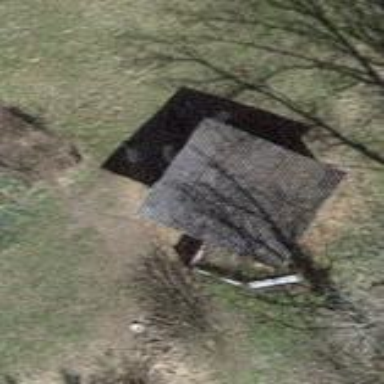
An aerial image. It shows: Shed building.